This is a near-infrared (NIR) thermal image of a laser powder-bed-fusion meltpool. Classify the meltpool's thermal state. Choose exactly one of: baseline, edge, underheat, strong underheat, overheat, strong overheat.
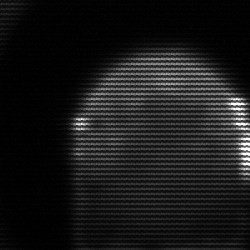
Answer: edge